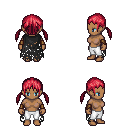
a pixel art fantasy rpg character, female body template, human, dark skin, black tattered cape, white pants, ruby red twin-tailed hairstyle, leather bracers, four views (front, back, left, right), 2x2 character sprite sheet, small pixel art, hard edges, no anti-aliasing